Question: What is the value of the measurement in the image?
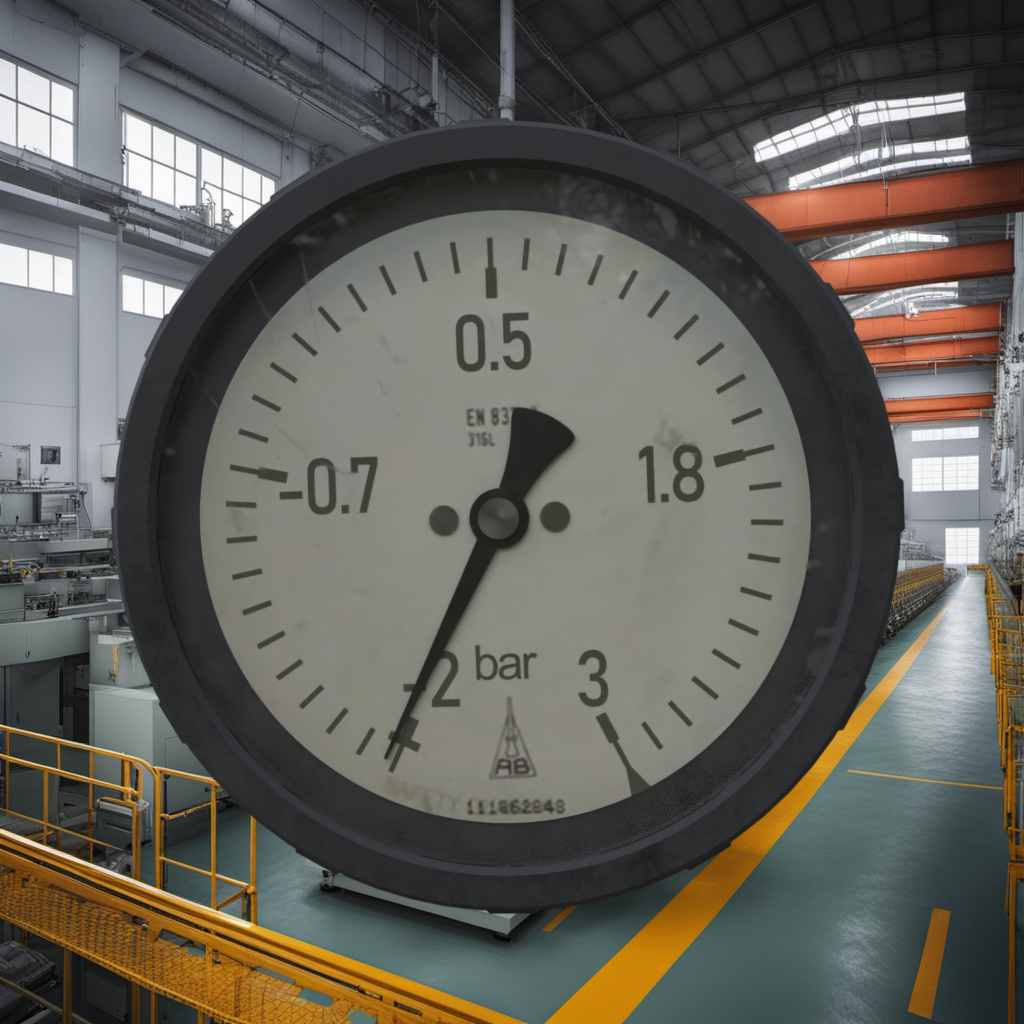
Answer: The result is -2.04
Question: What is the reading range of this measurement?
Answer: The range is from -2 to 3
Question: What is the minimum and maximum value of the measurement shown in the image?
Answer: The minimum value is -2 and the maximum value is 3